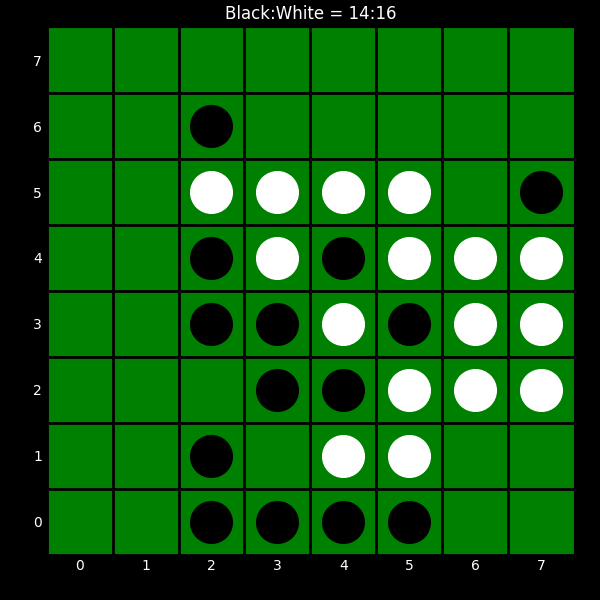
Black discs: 14
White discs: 16